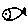
Label: fish